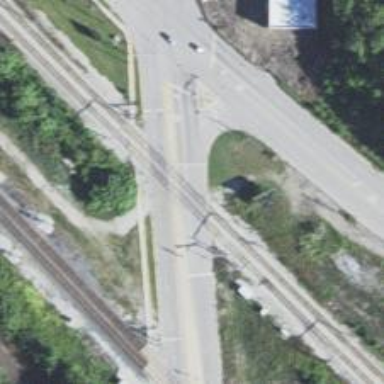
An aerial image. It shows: Level crossing along the railway.